Question: I am trying to convert the result I get from an api request, which looks something like this(an array of arrays) into a table:
request result:
'''
[(
"LEC 001",
"10:00",
"11:20",
PHY,
150,
"Tompkins,Dave"
), (
"LEC 002",
"10:00",
"11:20",
PHY,
235,
"Holtby,Daniel James"
), (
"LEC 003",
"11:30",
"12:50",
MC,
4045,
"Akinyemi,John Akinlabi"
), (
"LEC 004",
"11:30",
"12:50",
MC,
2038,
"Roegiest,Adam Micheal"
), (
"LEC 005",
"13:00",
"14:20",
RCH,
307,
"Tompkins,Dave"
), (
"LEC 006",
"13:00",
"14:20",
DWE,
3522,
"Istead,Lesley Ann"
), (
"LEC 007",
"14:30",
"15:50",
DWE,
3522,
"Istead,Lesley Ann"
), (
"LEC 008",
"14:30",
"15:50",
MC,
1056,
"Holtby,Daniel James"
), (
"LEC 009",
"16:00",
"17:20",
MC,
2034,
"Akinyemi,John Akinlabi"
), (
"LEC 010",
"16:00",
"17:20",
MC,
2035,
"Roegiest,Adam Micheal"
), (
"LEC 011",
"08:30",
"09:50",
MC,
4020,
"Heinle,Albert"
)]
'''
This is how I imagine the table to look like

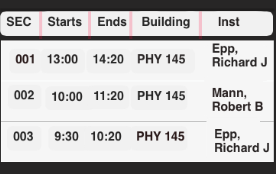
Answer: > 1) First i parsed your data it was in tuple
You can Refer this article if you want to know more how to get value from tuple
<URL>
Here is the output
<URL>
> 2) i implemented in the table view
'''
//
// ViewController.swift
// test tableview
//
// Created by O-mkar on 30/12/15.
// Copyright ©️ 2015 test. All rights reserved.
//
import UIKit
class ViewController: UITableViewController {
let testArray = [(
"LEC 001",
"10:00",
"11:20",
"PHY,150",
"Tompkins,Dave"
), (
"LEC 002",
"10:00",
"11:20",
"PHY,235",
"Holtby,Daniel James"
), (
"LEC 003",
"11:30",
"12:50",
"MC,4045",
"Akinyemi,John Akinlabi"
), (
"LEC 004",
"11:30",
"12:50",
"MC,2038",
"Roegiest,Adam Micheal"
), (
"LEC 005",
"13:00",
"14:20",
"RCH,307",
"Tompkins,Dave"
), (
"LEC 006",
"13:00",
"14:20",
"DWE,3522",
"Istead,Lesley Ann"
), (
"LEC 007",
"14:30",
"15:50",
"DWE,3522",
"Istead,Lesley Ann"
), (
"LEC 008",
"14:30",
"15:50",
"MC,1056",
"Holtby,Daniel James"
), (
"LEC 009",
"16:00",
"17:20",
"MC,2034",
"Akinyemi,John Akinlabi"
), (
"LEC 010",
"16:00",
"17:20",
"MC,2035",
"Roegiest,Adam Micheal"
), (
"LEC 011",
"08:30",
"09:50",
"MC,4020",
"Heinle,Albert"
)]
override func tableView(tableView: UITableView, numberOfRowsInSection section: Int) -> Int
{
return testArray.count
}
override func tableView(tableView: UITableView, cellForRowAtIndexPath indexPath: NSIndexPath) -> UITableViewCell
{
let myCell:UITableViewCell=tableView.dequeueReusableCellWithIdentifier("prototype", forIndexPath: indexPath)
myCell.textLabel?.text = "\(testArray[indexPath.row].0) | \(testArray[indexPath.row].1) | \(testArray[indexPath.row].2) | \(testArray[indexPath.row].3) | \(testArray[indexPath.row].4) "
return myCell
//END ADDING ICONS
}
override func tableView(tableView: UITableView, titleForHeaderInSection section: Int) -> String?{
return "SEC | Starts | Ends | Building | Inst "
}
}
'''
> OUTPUT
<URL>
<URL>